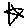
Label: star